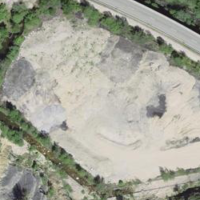
EUNIS habitat code: 57
Species observed at this site:
Pica pica
Corvus corone
Garrulus glandarius
Passer domesticus